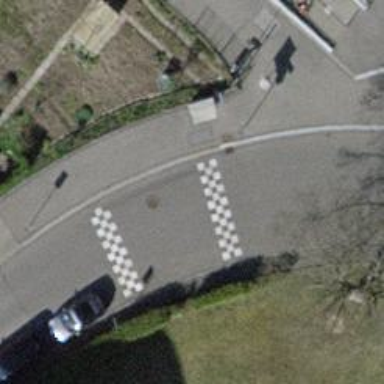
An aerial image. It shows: Traffic calming hump on the road.